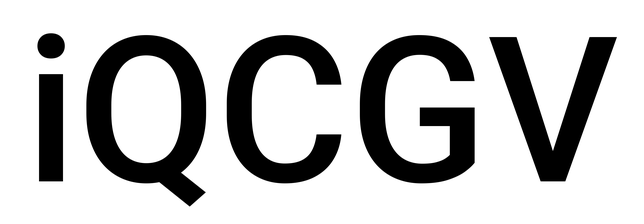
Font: Roboto_Medium